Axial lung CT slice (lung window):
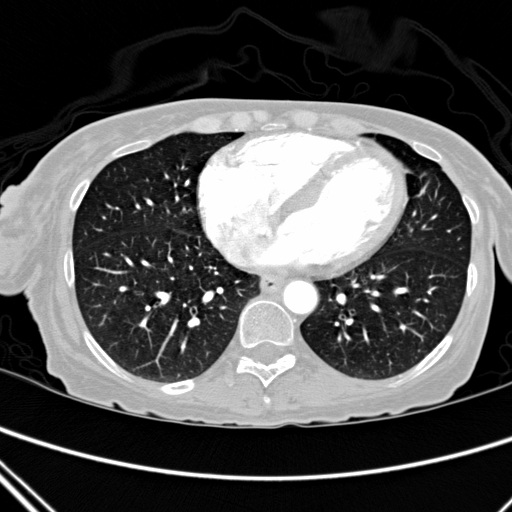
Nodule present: no